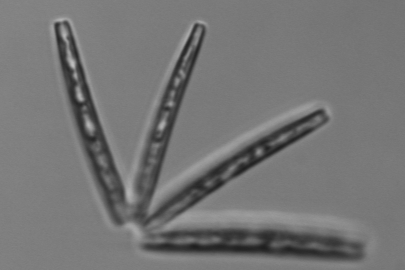
Label: Thalassionema